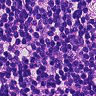
Metastatic tissue present: yes